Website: apple-inc
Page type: customer-info-address
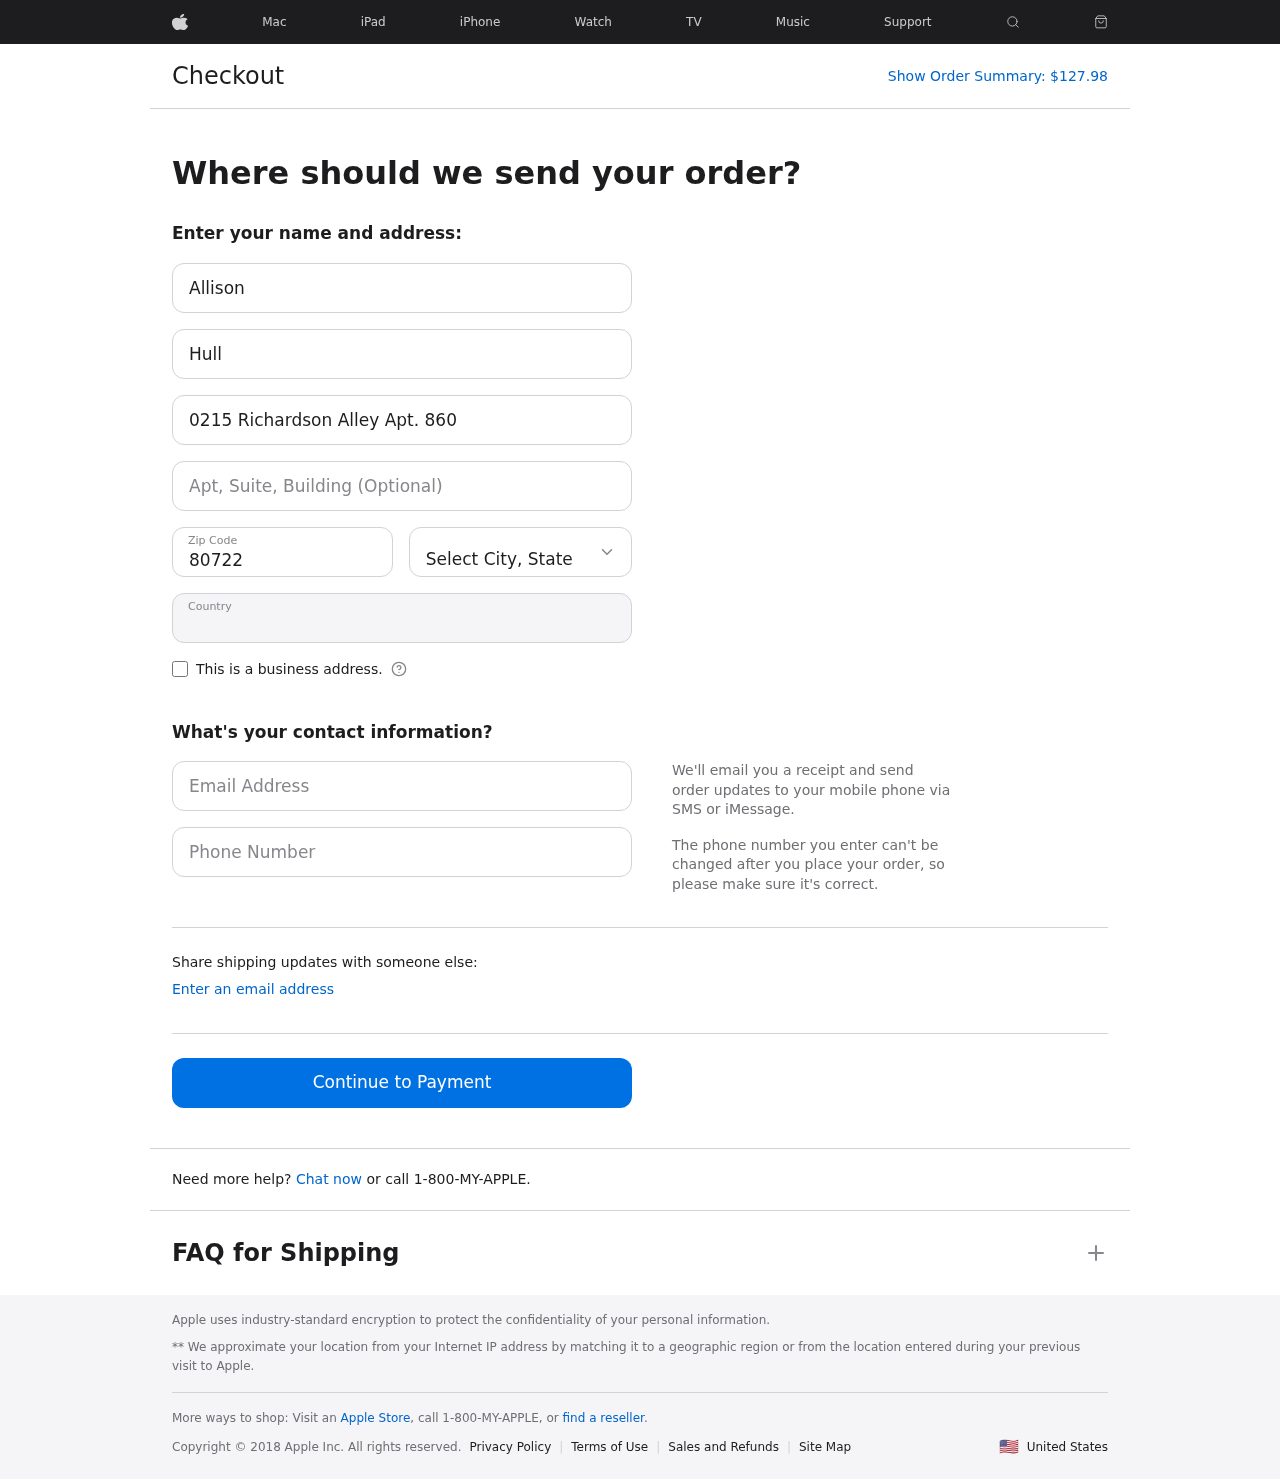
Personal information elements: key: PII_CITY_STATE
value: West Gregory, VA
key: PII_COUNTRY
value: United States
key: PII_EMAIL
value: allison_hull@yahoo.com
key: PII_FIRSTNAME
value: Allison
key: PII_LASTNAME
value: Hull
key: PII_PHONE
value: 2669974562
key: PII_POSTCODE
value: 80722
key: PII_STREET
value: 0215 Richardson Alley Apt. 860
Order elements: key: ORDER_TOTAL
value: $127.98